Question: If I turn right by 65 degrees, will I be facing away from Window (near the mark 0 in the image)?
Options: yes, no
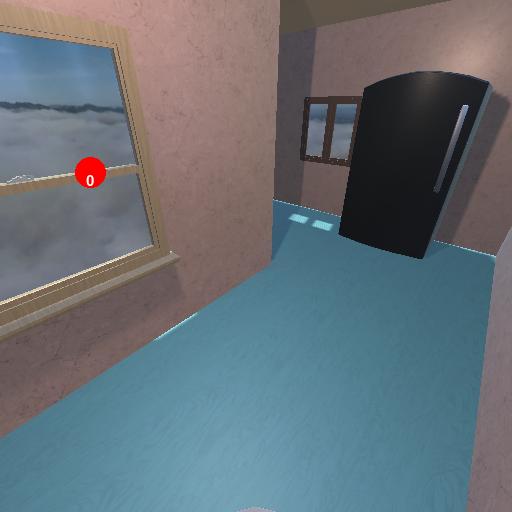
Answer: yes